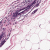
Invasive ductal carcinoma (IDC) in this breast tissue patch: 0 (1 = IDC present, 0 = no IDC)